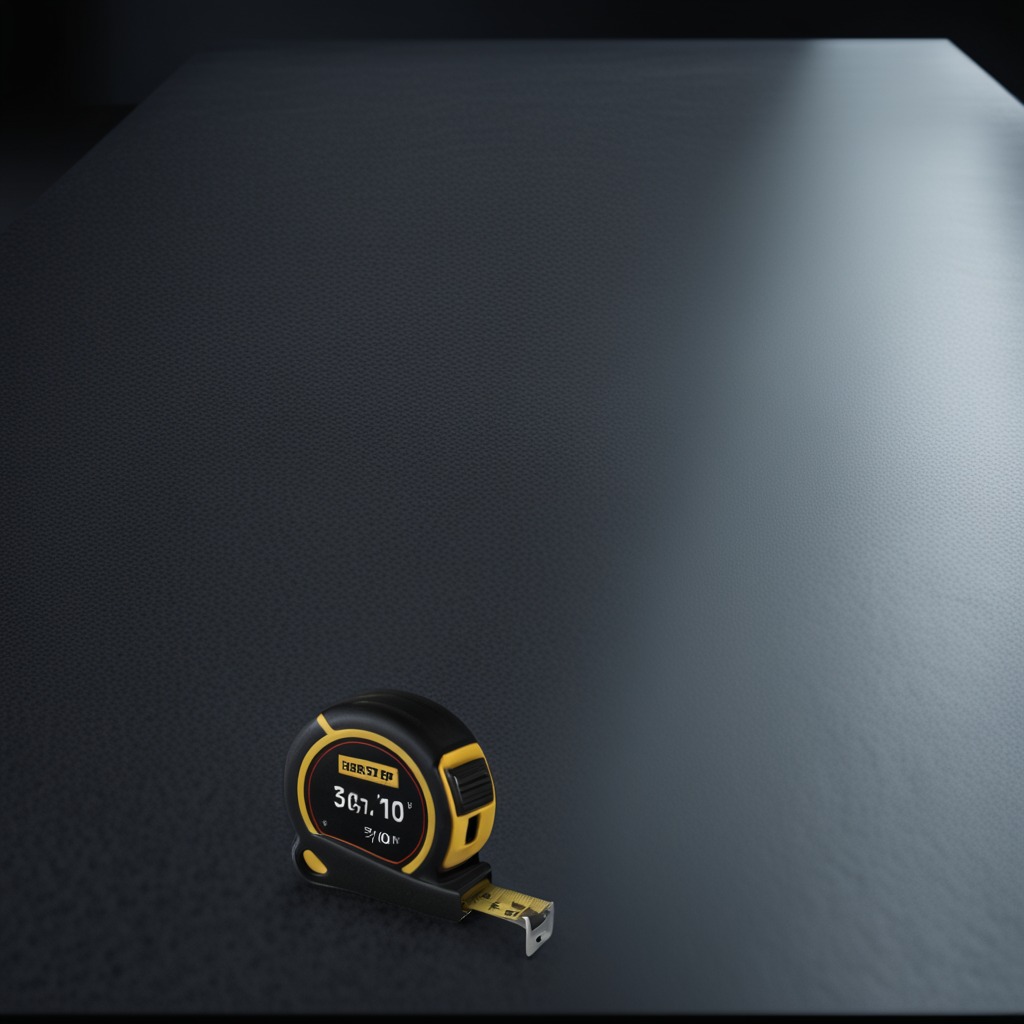
A measuring tape is lying on the clean granite table inside a workshop at night dim ambient light soft shadows worn but